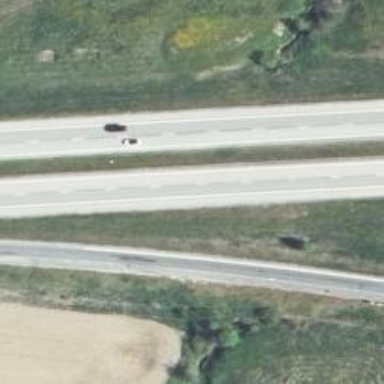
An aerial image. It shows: Motorway.